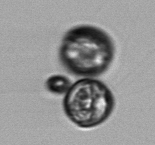
Label: Thalassiosira